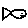
Label: fish